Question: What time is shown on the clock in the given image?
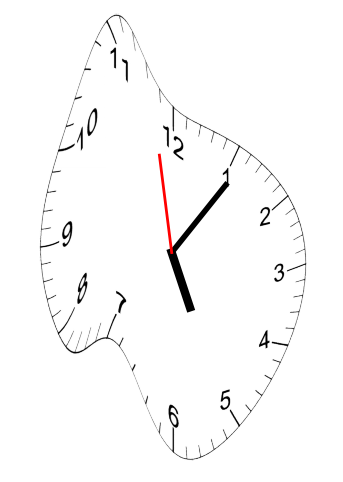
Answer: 05:05:58